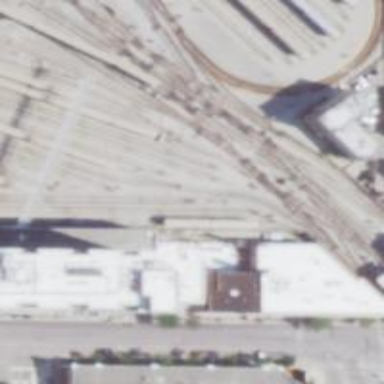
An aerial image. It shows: Electrified rail passing through service yard.